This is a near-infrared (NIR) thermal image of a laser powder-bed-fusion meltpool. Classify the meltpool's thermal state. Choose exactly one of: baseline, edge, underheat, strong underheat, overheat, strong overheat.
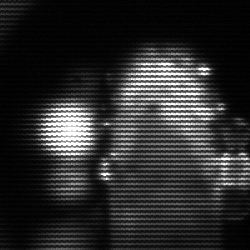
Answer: strong underheat